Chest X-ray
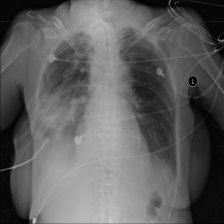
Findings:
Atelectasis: negative
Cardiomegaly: negative
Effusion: positive
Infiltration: positive
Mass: negative
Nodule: negative
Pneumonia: negative
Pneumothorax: negative
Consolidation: negative
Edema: negative
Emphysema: negative
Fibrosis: negative
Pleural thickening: negative
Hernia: negative